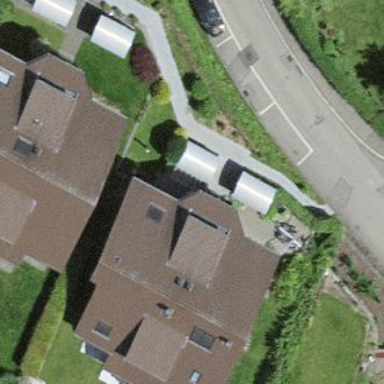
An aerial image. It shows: Gabled house with roof tiles. The roof is oriented across the building.